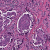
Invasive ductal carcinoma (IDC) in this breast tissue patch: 1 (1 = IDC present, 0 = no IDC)